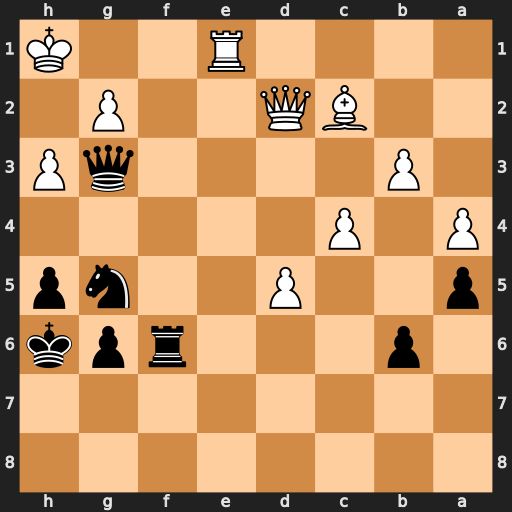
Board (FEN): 8/8/1p3rpk/p2P2np/P1P5/1P4qP/2BQ2P1/4R2K
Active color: b
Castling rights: -
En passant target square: -
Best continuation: Rf2 Qxf2 Qxf2